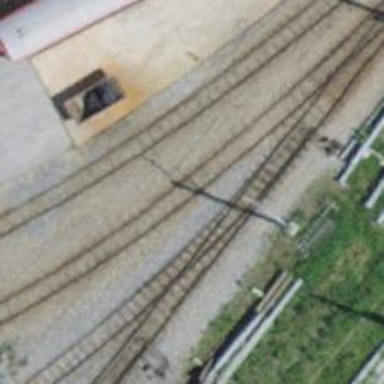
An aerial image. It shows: Narrow-gauge railway in service yard. The railway is electrified with contact line.